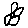
Label: flower